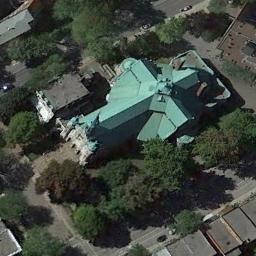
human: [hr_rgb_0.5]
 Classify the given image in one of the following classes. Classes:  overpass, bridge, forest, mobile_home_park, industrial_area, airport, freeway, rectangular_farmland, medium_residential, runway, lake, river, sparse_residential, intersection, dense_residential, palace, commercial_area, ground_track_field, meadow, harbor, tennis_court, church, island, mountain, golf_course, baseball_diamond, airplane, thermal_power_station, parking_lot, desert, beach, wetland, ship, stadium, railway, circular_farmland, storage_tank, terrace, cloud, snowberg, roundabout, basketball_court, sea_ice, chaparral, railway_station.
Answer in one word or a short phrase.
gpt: church